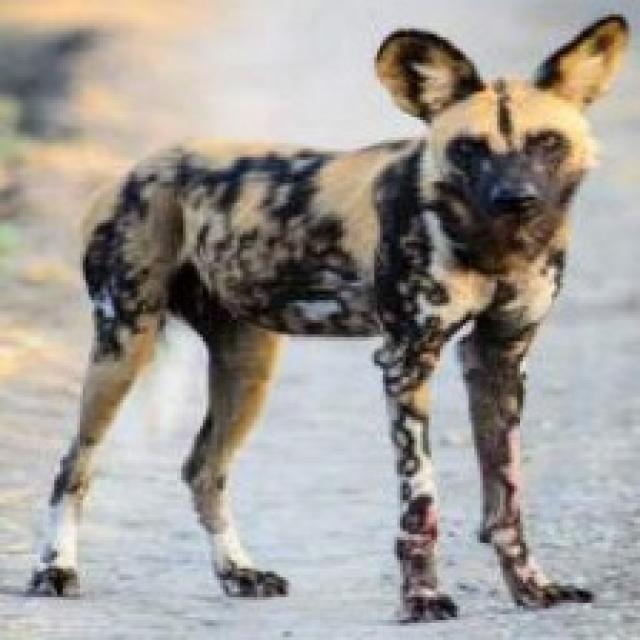
Healthy canine skin — no visible lesions, inflammation, or abnormalities. The skin and coat appear normal.